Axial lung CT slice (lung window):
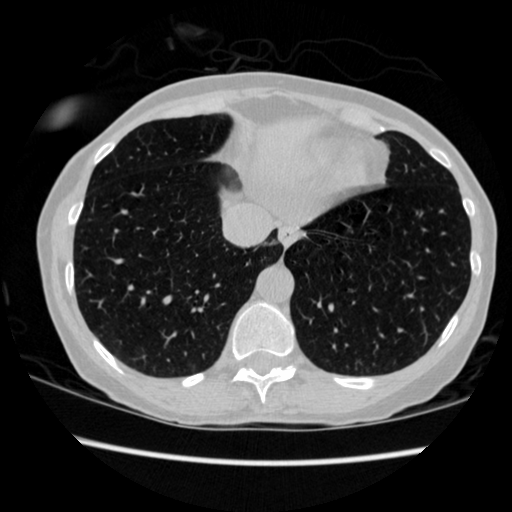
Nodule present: no